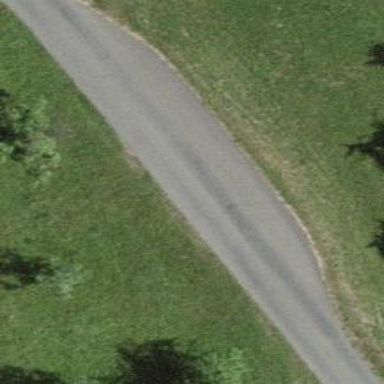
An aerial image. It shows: Passing place on the road.